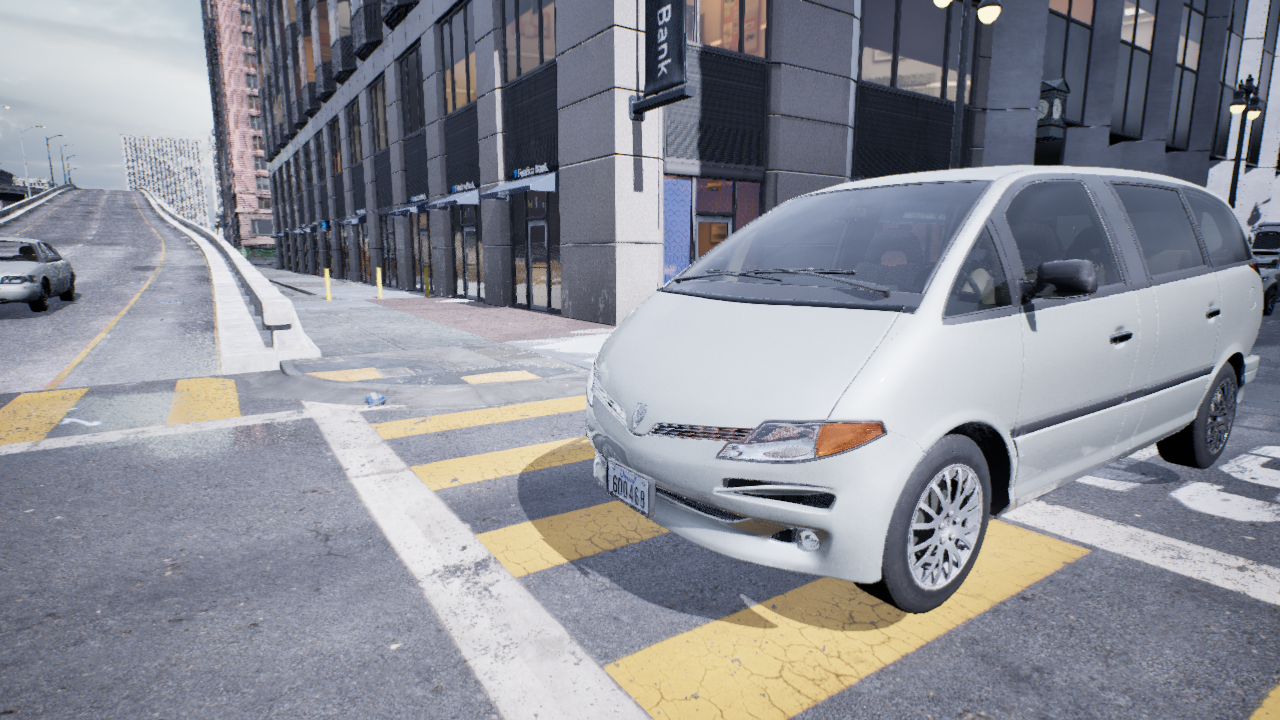
Venue: residential
Lighting: overcast
Vehicle rig: minivan